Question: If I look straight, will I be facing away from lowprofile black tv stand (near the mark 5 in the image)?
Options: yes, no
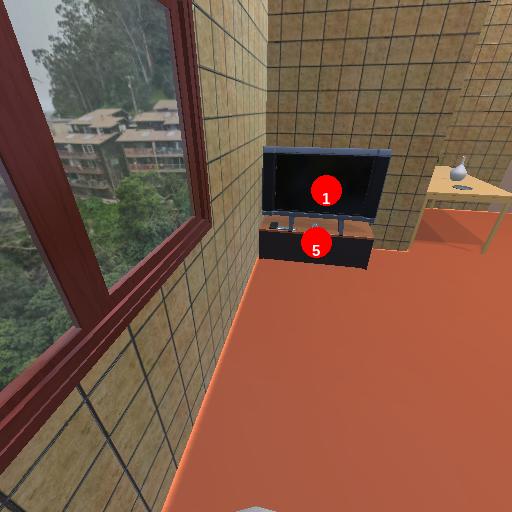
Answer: yes